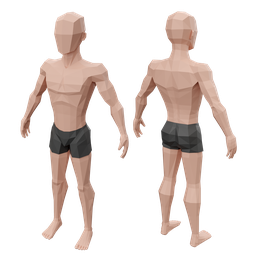
Label: people